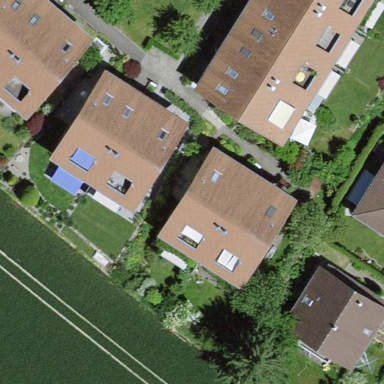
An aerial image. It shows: Terrace building.